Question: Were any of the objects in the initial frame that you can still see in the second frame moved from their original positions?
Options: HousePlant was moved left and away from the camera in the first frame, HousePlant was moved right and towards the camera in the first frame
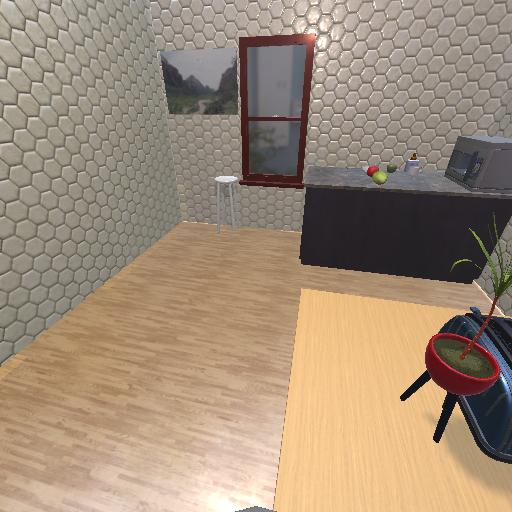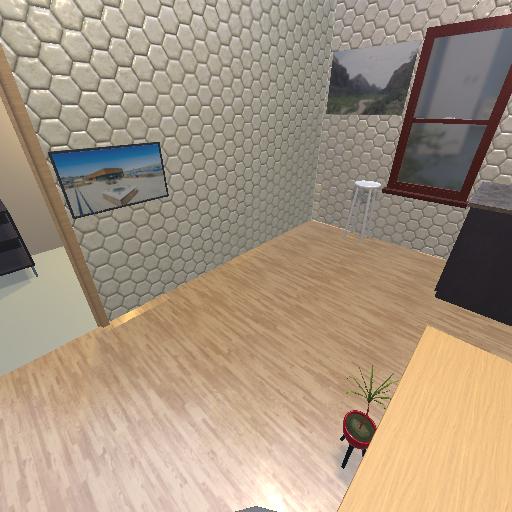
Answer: HousePlant was moved left and away from the camera in the first frame